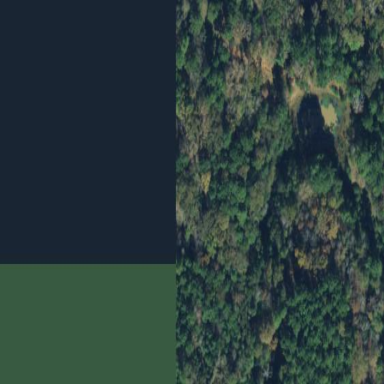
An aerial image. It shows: Mixed woodland with variety of leaf types and cycles.